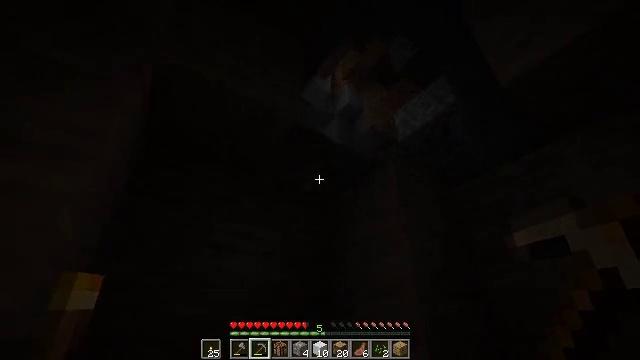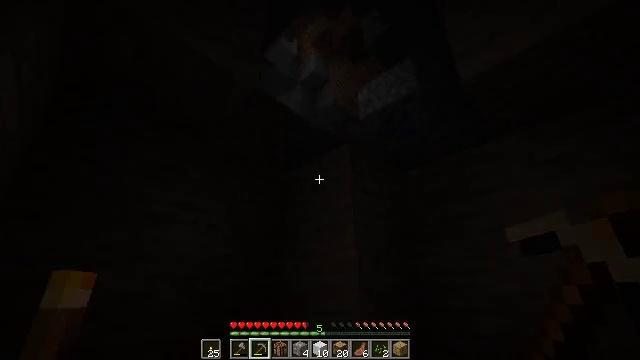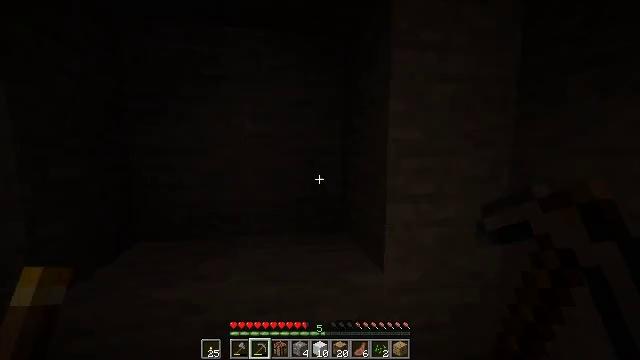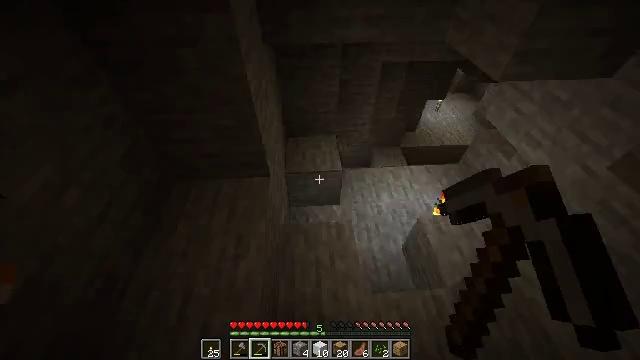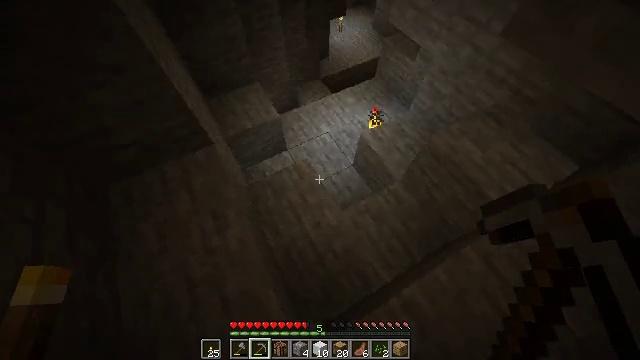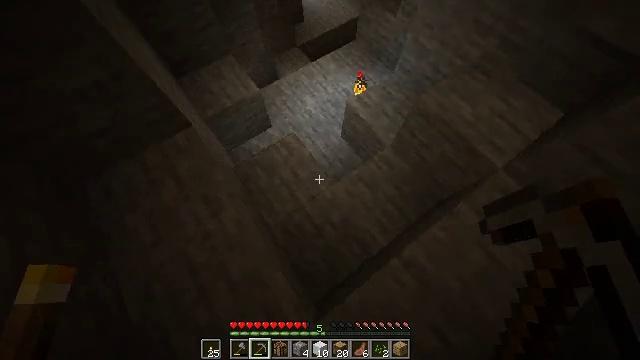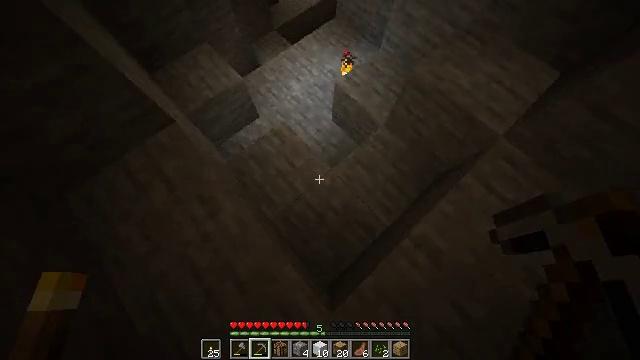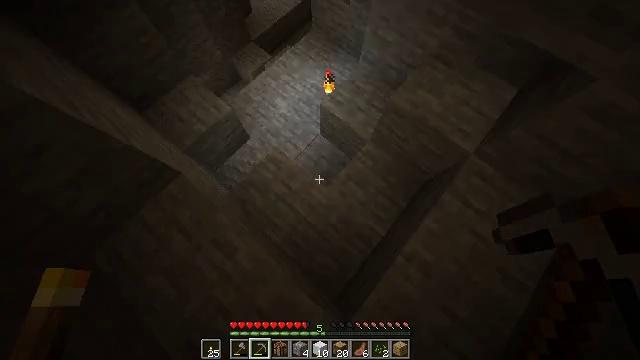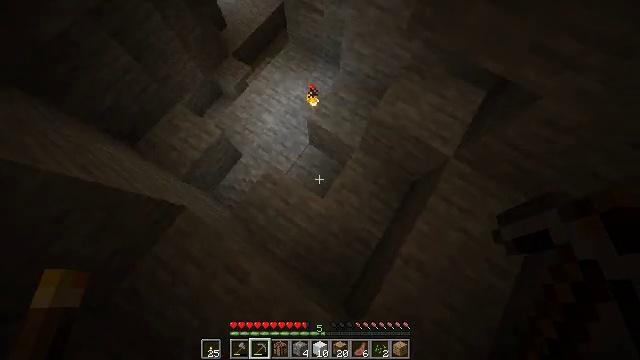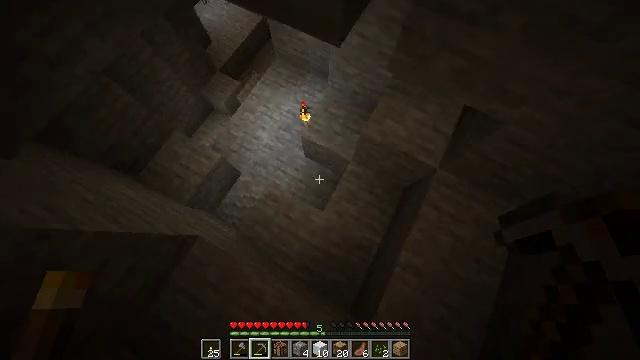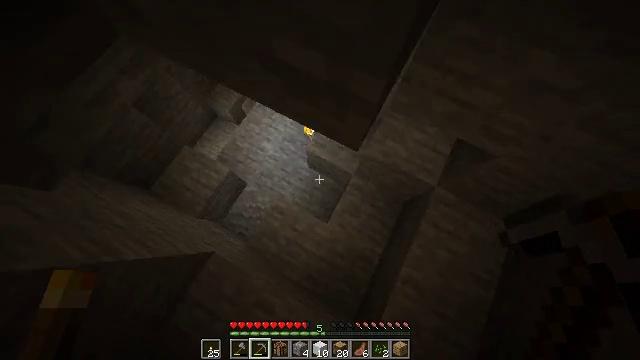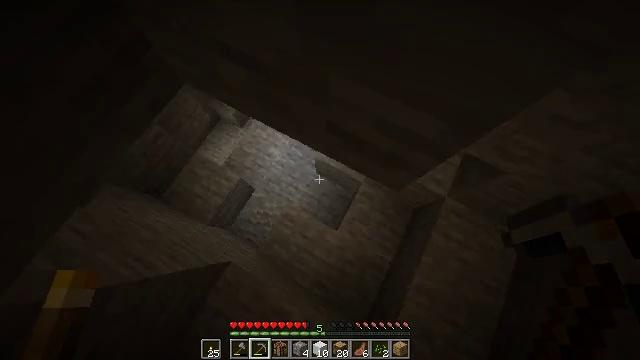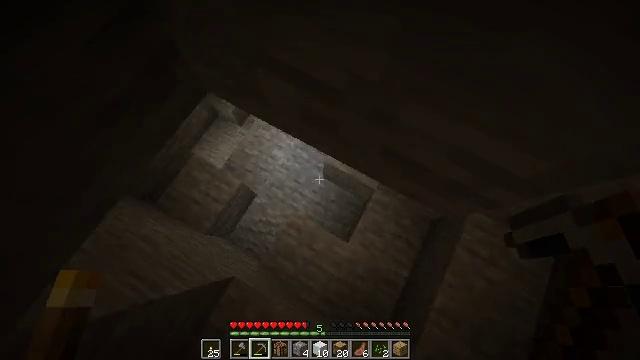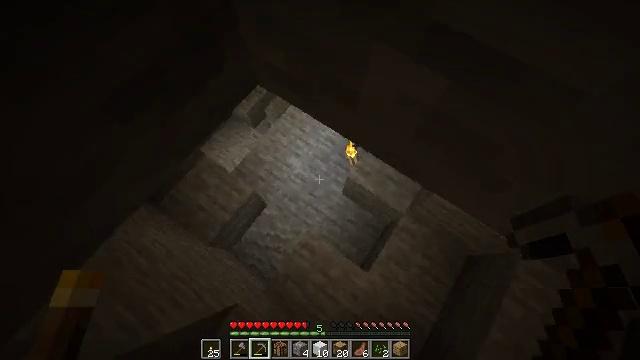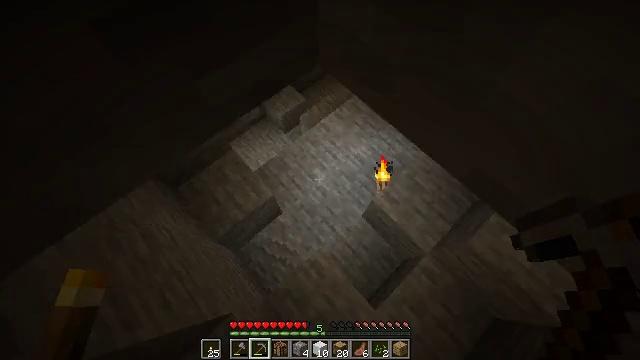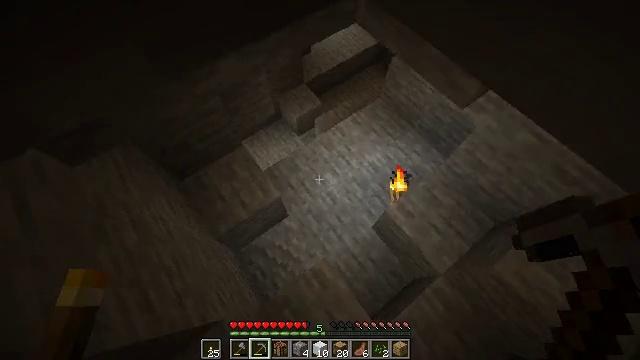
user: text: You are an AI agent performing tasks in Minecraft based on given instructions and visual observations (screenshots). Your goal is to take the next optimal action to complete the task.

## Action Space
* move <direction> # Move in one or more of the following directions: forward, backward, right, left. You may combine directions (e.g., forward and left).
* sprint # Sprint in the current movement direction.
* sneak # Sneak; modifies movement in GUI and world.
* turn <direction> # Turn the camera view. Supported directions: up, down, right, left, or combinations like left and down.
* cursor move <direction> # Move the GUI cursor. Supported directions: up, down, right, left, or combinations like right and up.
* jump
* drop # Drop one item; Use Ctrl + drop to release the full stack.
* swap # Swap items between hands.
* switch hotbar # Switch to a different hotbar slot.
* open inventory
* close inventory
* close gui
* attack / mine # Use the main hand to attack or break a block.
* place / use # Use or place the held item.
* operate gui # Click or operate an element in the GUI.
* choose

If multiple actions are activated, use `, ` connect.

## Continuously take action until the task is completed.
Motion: motion action
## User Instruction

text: Mine fern in the forest.
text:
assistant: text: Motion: move forward, sprint, turn right and down, jump
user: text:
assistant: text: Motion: move forward, sprint, turn right and down
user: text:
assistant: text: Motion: move forward, sprint, turn right and down
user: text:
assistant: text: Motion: move forward, sprint, turn right and down, jump
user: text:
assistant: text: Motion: move forward, sprint, turn right and down, jump
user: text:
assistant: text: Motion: move forward, sprint, turn right and down, jump
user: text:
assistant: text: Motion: move forward, sprint, turn right and down, jump
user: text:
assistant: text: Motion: move forward, sprint, turn right
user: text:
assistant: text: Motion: move forward, sprint, turn right
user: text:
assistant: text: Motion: move forward, sprint
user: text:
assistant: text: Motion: move forward, sprint
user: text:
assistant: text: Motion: move forward, sprint
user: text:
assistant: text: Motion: move forward, sprint, turn left and up
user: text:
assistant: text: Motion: move forward, sprint, turn left and up
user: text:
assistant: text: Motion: move forward, sprint, turn left and up
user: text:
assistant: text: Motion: move forward, sprint
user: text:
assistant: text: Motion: move forward, sprint, turn left
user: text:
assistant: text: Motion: move forward, sprint, turn left
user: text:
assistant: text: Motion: move forward, sprint
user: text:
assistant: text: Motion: move forward, sprint
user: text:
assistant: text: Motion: move forward, sprint, turn right
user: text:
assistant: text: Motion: move forward, sprint, turn right
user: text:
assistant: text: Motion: move forward, sprint
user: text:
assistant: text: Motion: move forward and move right, sprint, turn left
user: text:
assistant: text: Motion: move forward and move right, sprint, turn left and up
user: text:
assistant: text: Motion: move forward and move right, sprint, turn left and up
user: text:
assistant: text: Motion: move forward and move right, sprint, turn left and up
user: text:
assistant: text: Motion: move forward and move right, sprint, turn left and up
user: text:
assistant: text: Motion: move forward, sprint
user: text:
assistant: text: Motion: move forward, sprint